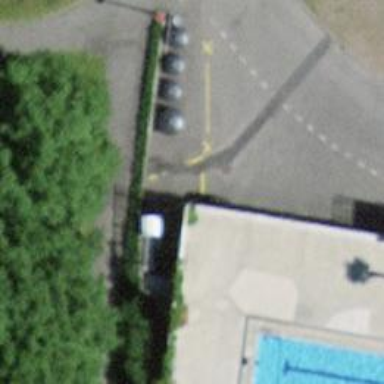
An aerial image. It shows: Recycling container in the area designated for recycling.